Interaction volume radius: 10 \u00c5
Interaction volume height: 15 \u00c5
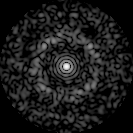
Disorder parameter: 0.8226